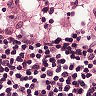
Metastatic tissue present: no